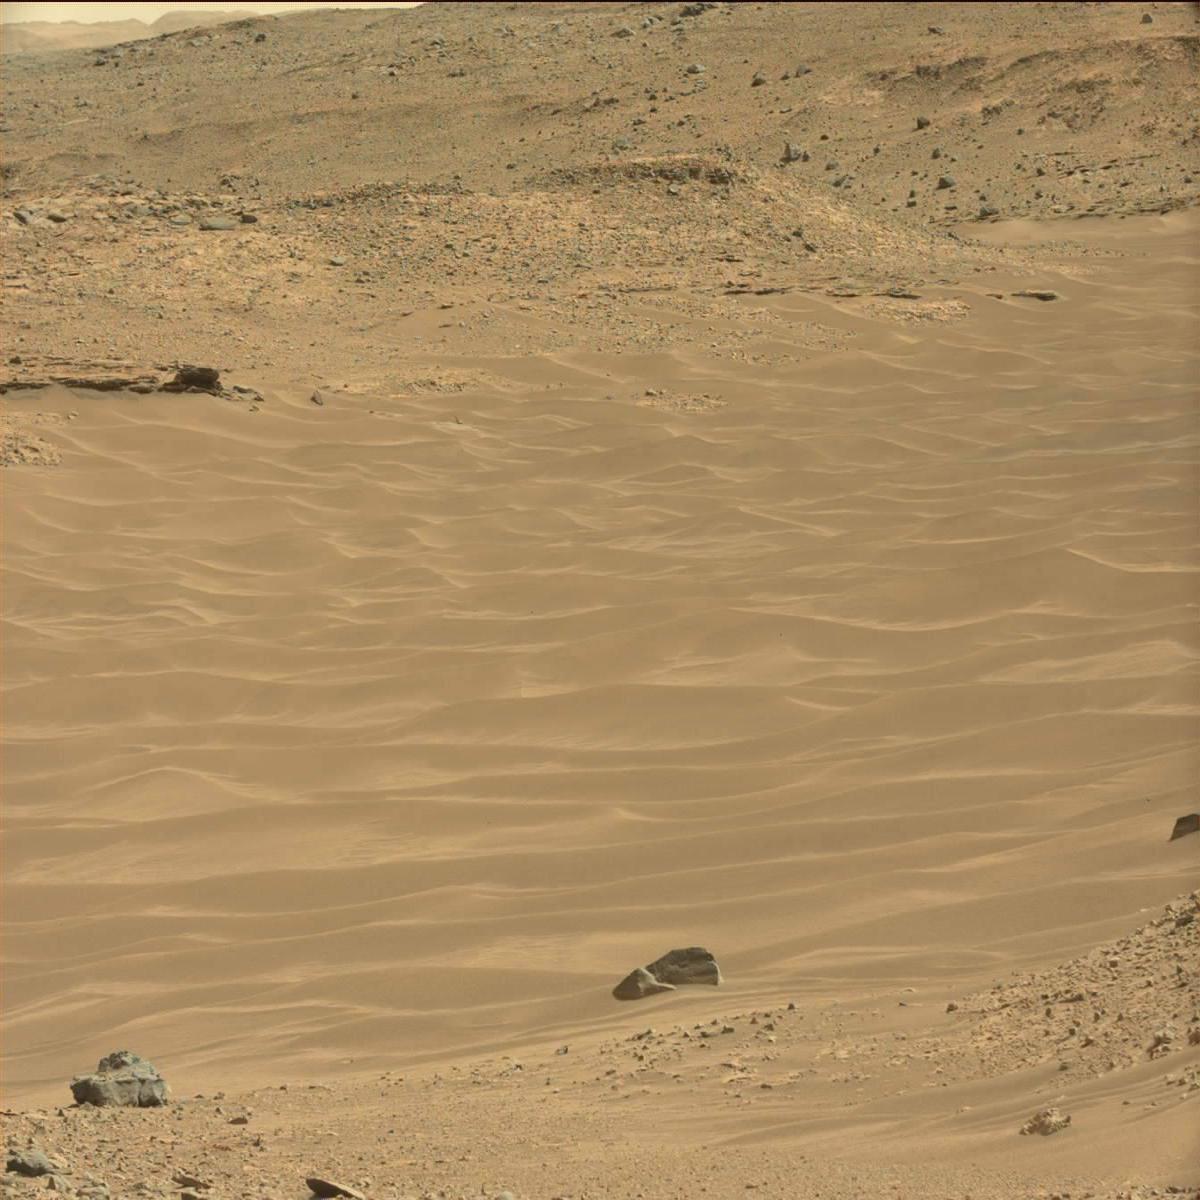
Terrain classes present: Bedrock, Ridge, Rock, Sand / Soil, Sky